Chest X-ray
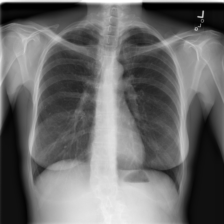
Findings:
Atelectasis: negative
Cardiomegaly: negative
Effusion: negative
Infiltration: negative
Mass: negative
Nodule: negative
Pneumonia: negative
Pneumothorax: negative
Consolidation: negative
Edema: negative
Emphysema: negative
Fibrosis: negative
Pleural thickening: negative
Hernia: negative